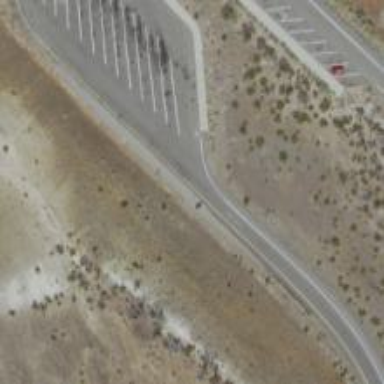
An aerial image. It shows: Rest area along service road.